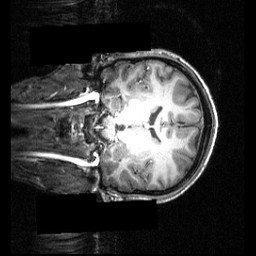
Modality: T1w
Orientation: coronal
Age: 21
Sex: male
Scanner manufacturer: siemens
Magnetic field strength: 3.951 T
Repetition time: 1.5 s
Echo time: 0.00335 s